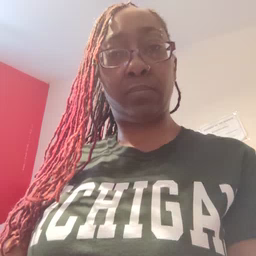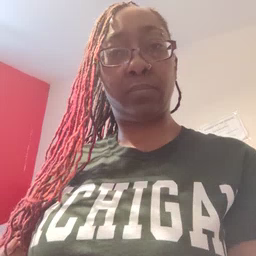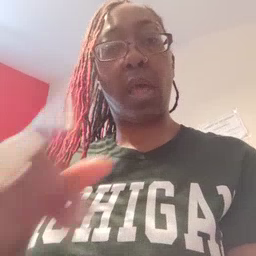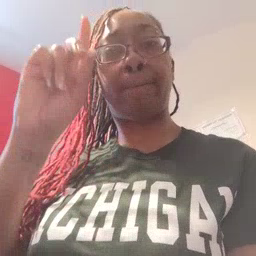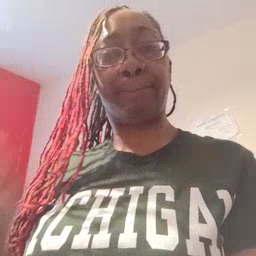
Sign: up